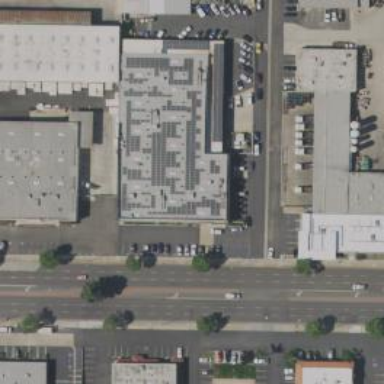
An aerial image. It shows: Commercial building.